Aerial crown-view tile of a tropical tree (Barro Colorado Island, Panama), acquired 20240813:
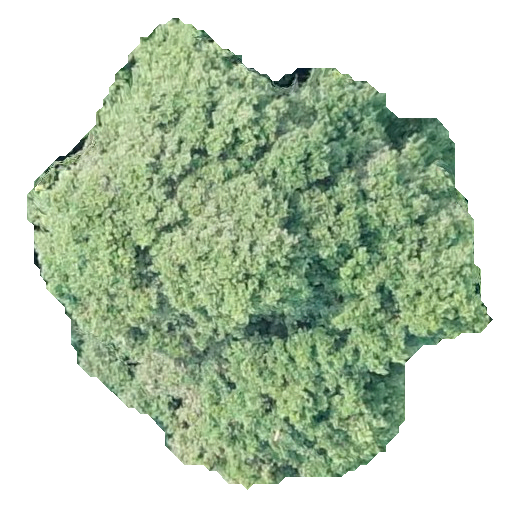
Species: Prioria copaifera
GBIF accepted scientific name: Prioria copaifera
Crown area: 217.505 m²